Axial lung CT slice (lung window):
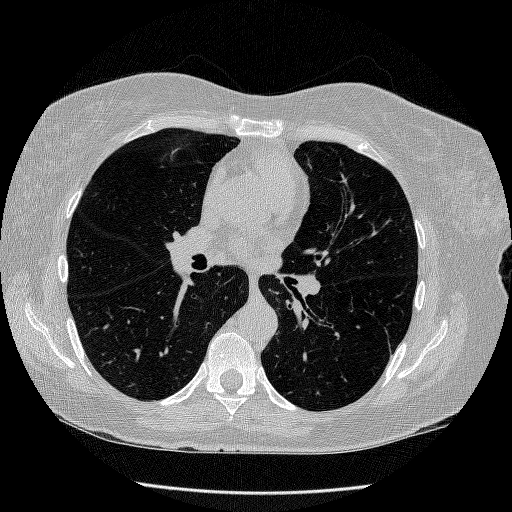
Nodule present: yes
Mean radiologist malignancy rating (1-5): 2.75